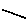
Label: line